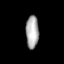
Tissue: lung
Cell type: Endothelial cells
Senescence score: 0.547
Nuclear area (px): 418
Mean DAPI intensity: 168.175